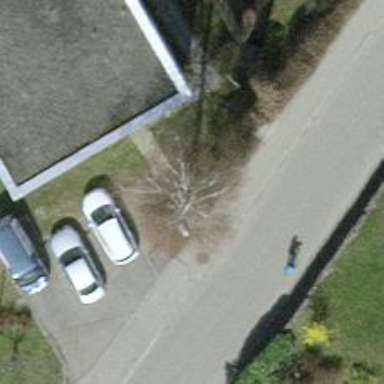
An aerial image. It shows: Broadleaved tree in natural setting.